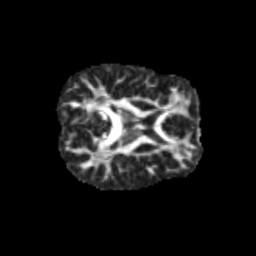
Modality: FA
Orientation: axial
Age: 13
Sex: male
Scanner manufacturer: siemens
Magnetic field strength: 3 T
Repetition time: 3.8 s
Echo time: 0.07 s